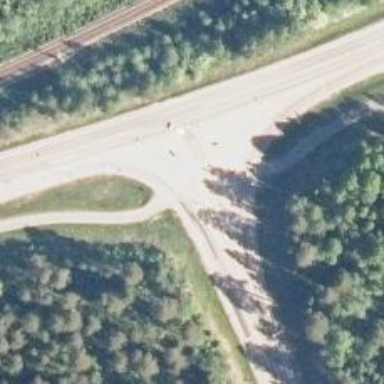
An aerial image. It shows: Trunk link highway.